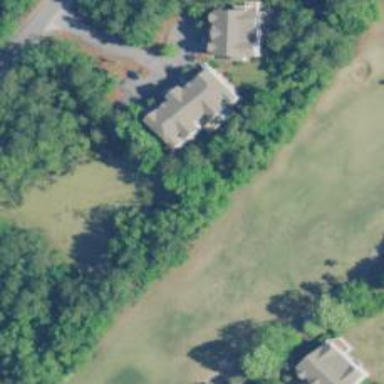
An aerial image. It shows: Rough grassy area used for golf.